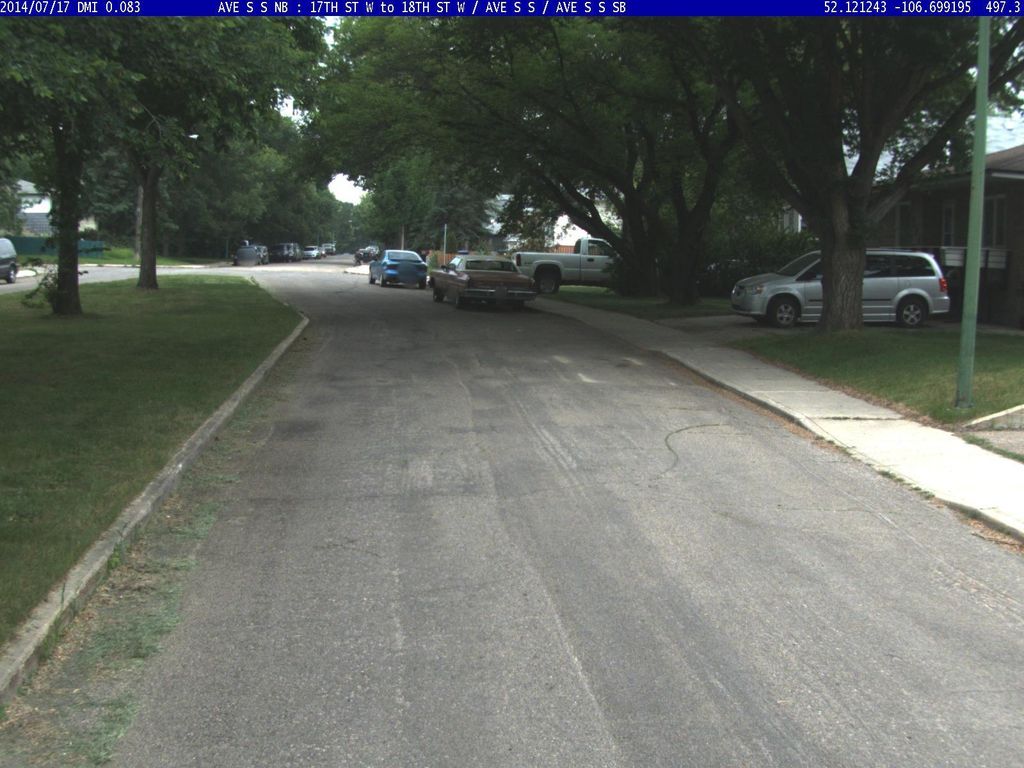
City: saskatoon